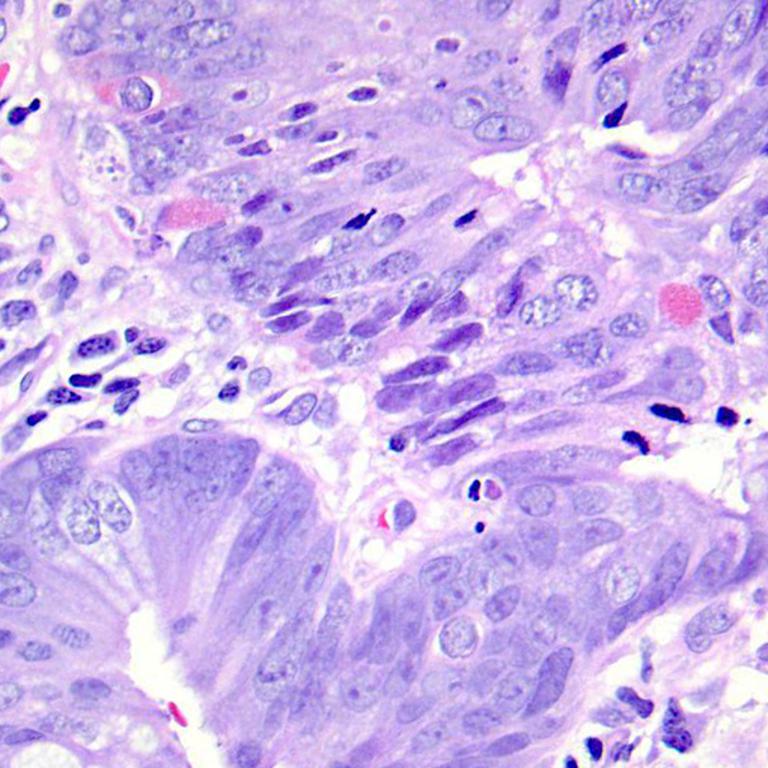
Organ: colon
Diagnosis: adenocarcinomas